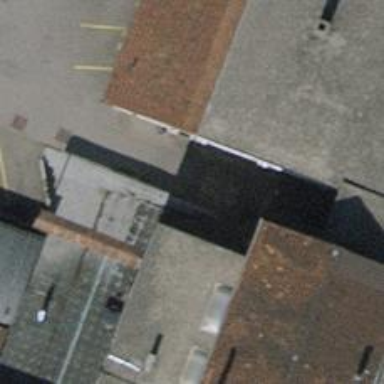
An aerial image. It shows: Restaurant.